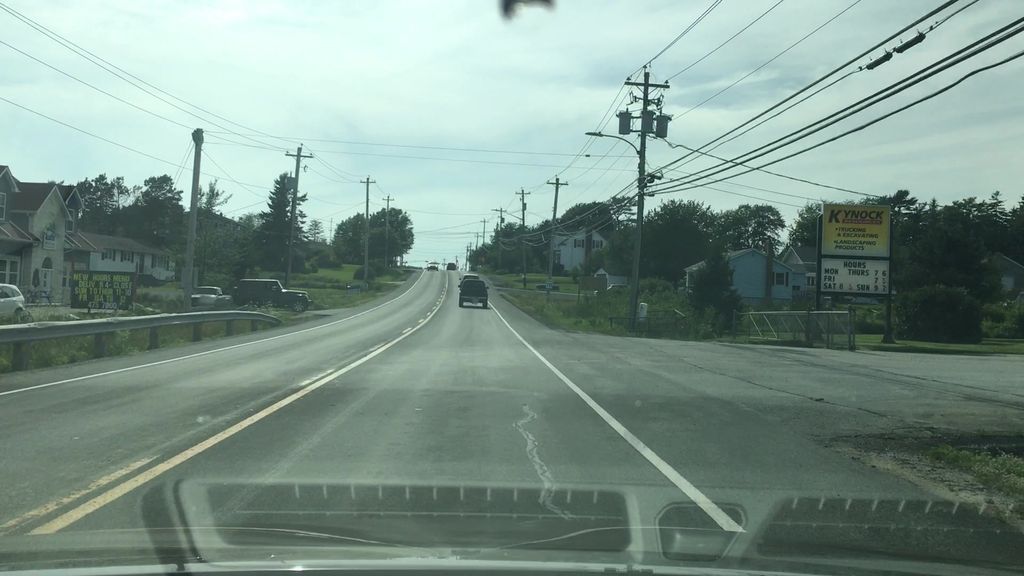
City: halifax